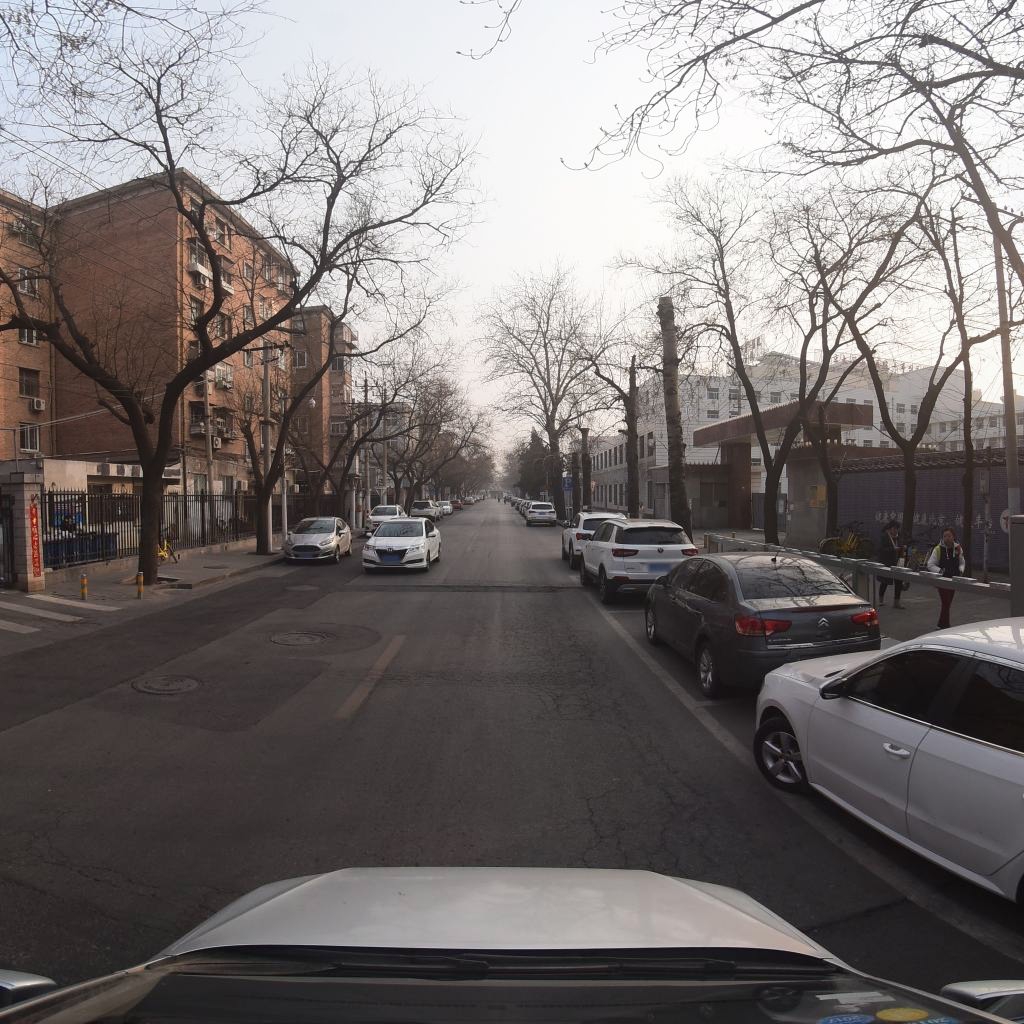
Region: Fengtai
Road damage annotations: alligator crack, manhole cover, alligator crack, manhole cover, manhole cover, transverse crack